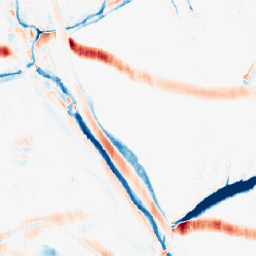
Category: morphological
Decomposition family: morphological_rect
Decomposition parameters: operation: average
width: 5
height: 20
Upsampling method: area
Upsampling parameters: scale: 2
Upsampling scale: 2